Question: I'm playing around with some text analysis and trying to display the top words by each book, using inverse document frequency (numeric value). I've largely been following along with the TidyText mining, but using Harry Potter.
The top words (using IDF) between some of the books are the same (e.g. Lupin or Griphook) and when plotting, the order uses the max IDF for that word. For example, griphook is a key word in both Sorcerer's Stone and Deathly Hallows. It has a value of .0007 in Deathly Hallows but only .0002, but is ordered as the top value for the Sorcerer's Stone.

'''
hp.plot <- hp.words %>%
arrange(desc(tf_idf)) %>%
mutate(word = factor(word, levels = rev(unique(word))))
##For correct ordering of books
hp.plot$book <- factor(hp.plot$book, levels = c('Sorcerer's Stone', 'Chamber of Secrets',
'Prisoner of Azkhaban', 'Goblet of Fire',
'Order of the Phoenix', 'Half-Blood Prince',
'Deathly Hallows'))
hp.plot %>%
group_by(book) %>%
top_n(10) %>%
ungroup %>%
ggplot(aes(x=word, y=tf_idf, fill = book, group = book)) +
geom_col(show.legend = FALSE) +
labs(x = NULL, y = "tf-idf") +
facet_wrap(~book, scales = "free") +
coord_flip()
'''
And <URL> an image of the dataframe for your reference.
I've tried sorting beforehand but that doesn't seem to work. Any ideas?
Edit: <URL>
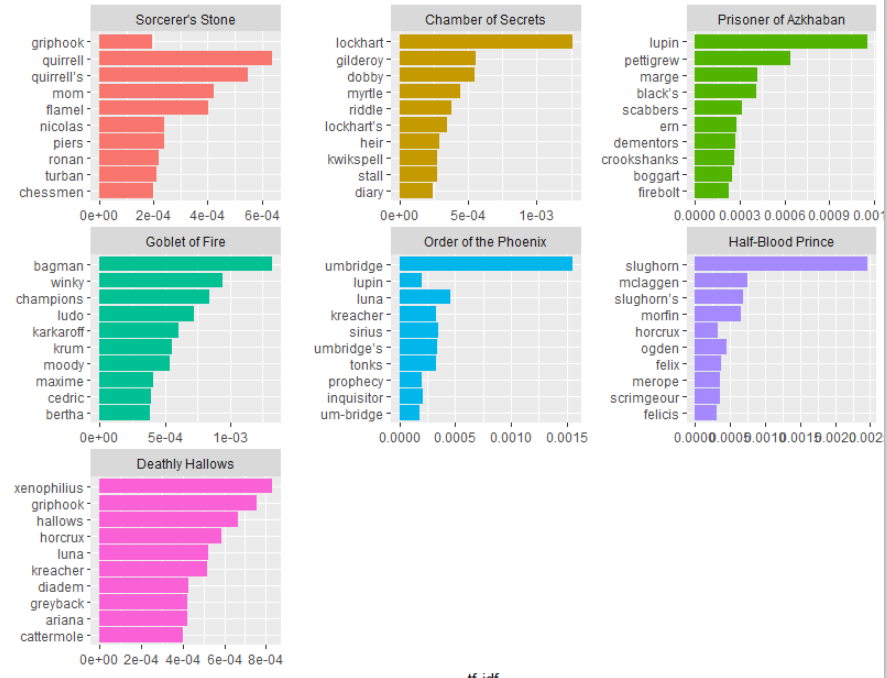
Answer: The 'reorder()' function will reorder a factor by a specified variable (see '?reorder').
Inserting 'mutate(word = reorder(word, tf_idf))' after 'ungroup()' in your last block before plotting should reorder by 'tf_idf'. I don't have a sample of your data, but using the 'janeaustenr' package, this does the same:
'''
library(tidytext)
library(janeaustenr)
library(dplyr)
book_words <- austen_books() %>%
unnest_tokens(word, text) %>%
count(book, word, sort = TRUE) %>%
ungroup()
total_words <- book_words %>%
group_by(book) %>%
summarize(total = sum(n))
book_words <- left_join(book_words, total_words)
book_words <- book_words %>%
bind_tf_idf(word, book, n)
library(ggplot2)
book_words %>%
group_by(book) %>%
top_n(10) %>%
ungroup() %>%
mutate(word = reorder(word, tf_idf)) %>%
ggplot(aes(x = word, y = tf_idf, fill = book, group = book)) +
geom_col(show.legend = FALSE) +
labs(x = NULL, y = "tf-idf") +
facet_wrap(~book, scales = "free") +
coord_flip()
'''